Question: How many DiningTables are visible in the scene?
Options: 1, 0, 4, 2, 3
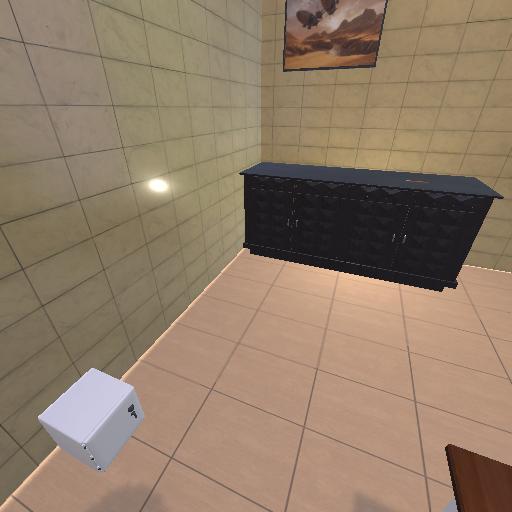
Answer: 1